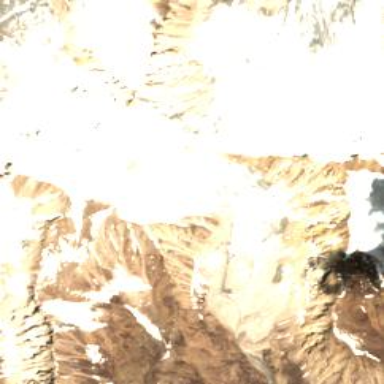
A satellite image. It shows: Majestic glacier in the distance.